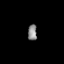
Tissue: prostate
Cell type: Fibroblasts
Senescence score: 0.7244
Nuclear area (px): 144
Mean DAPI intensity: 134.951